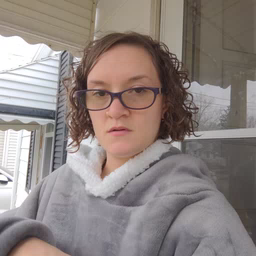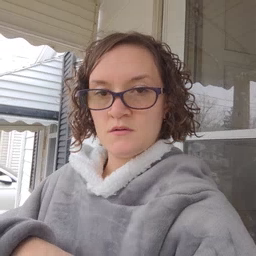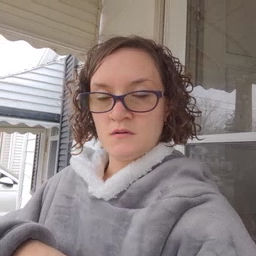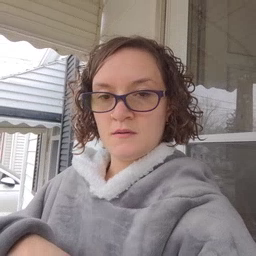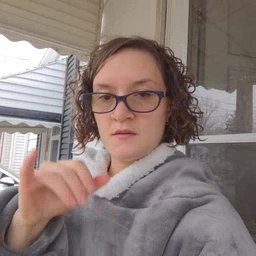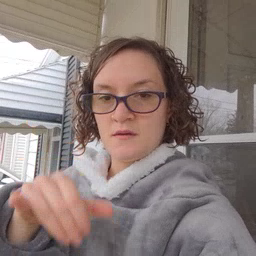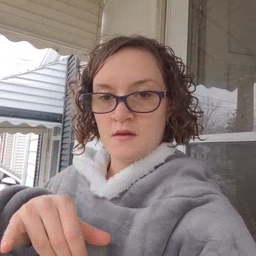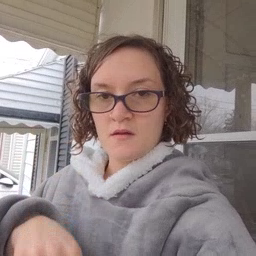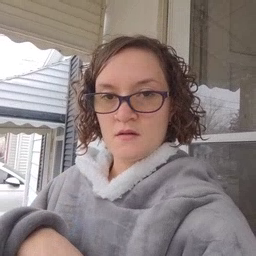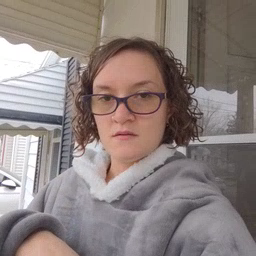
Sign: that